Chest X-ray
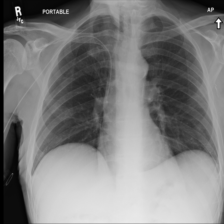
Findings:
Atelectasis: negative
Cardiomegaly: negative
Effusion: negative
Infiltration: negative
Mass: negative
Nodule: negative
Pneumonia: negative
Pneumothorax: negative
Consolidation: negative
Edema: negative
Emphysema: negative
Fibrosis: negative
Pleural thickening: negative
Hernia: negative